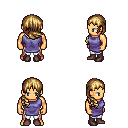
a pixel art fantasy rpg character, male body template, human, tanned skin, chain tabard jacket, white pants, blonde right-swept hairstyle, maroon shoes, four views (front, back, left, right), 2x2 character sprite sheet, small pixel art, hard edges, no anti-aliasing